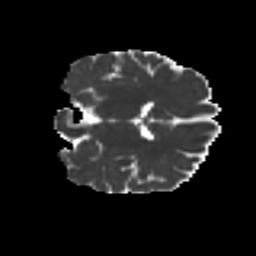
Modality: MD
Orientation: coronal
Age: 33
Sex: female
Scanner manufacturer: ge
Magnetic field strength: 3 T
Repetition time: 7.8 s
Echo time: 0.0608 s